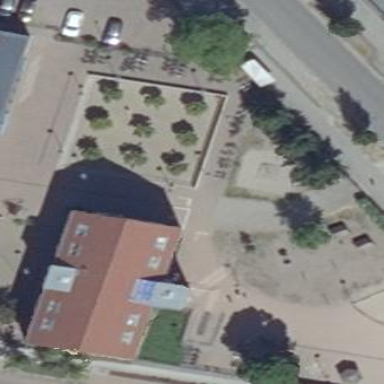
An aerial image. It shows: School building.